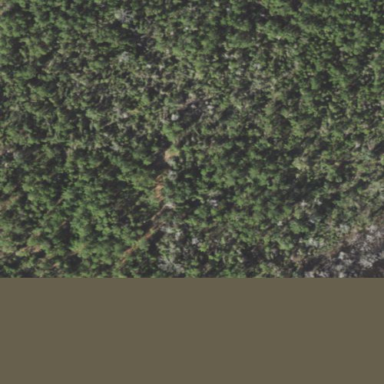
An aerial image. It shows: Needle-leaved woodland.